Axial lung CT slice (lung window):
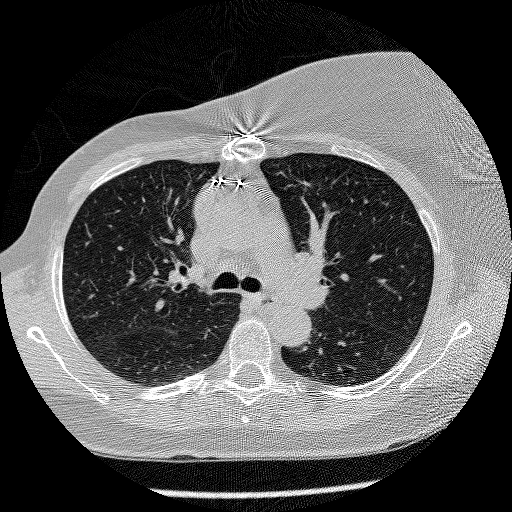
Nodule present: no